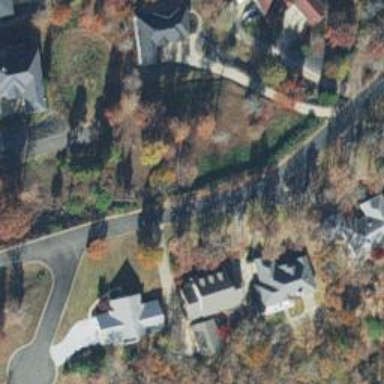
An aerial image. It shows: Driveway.